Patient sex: M
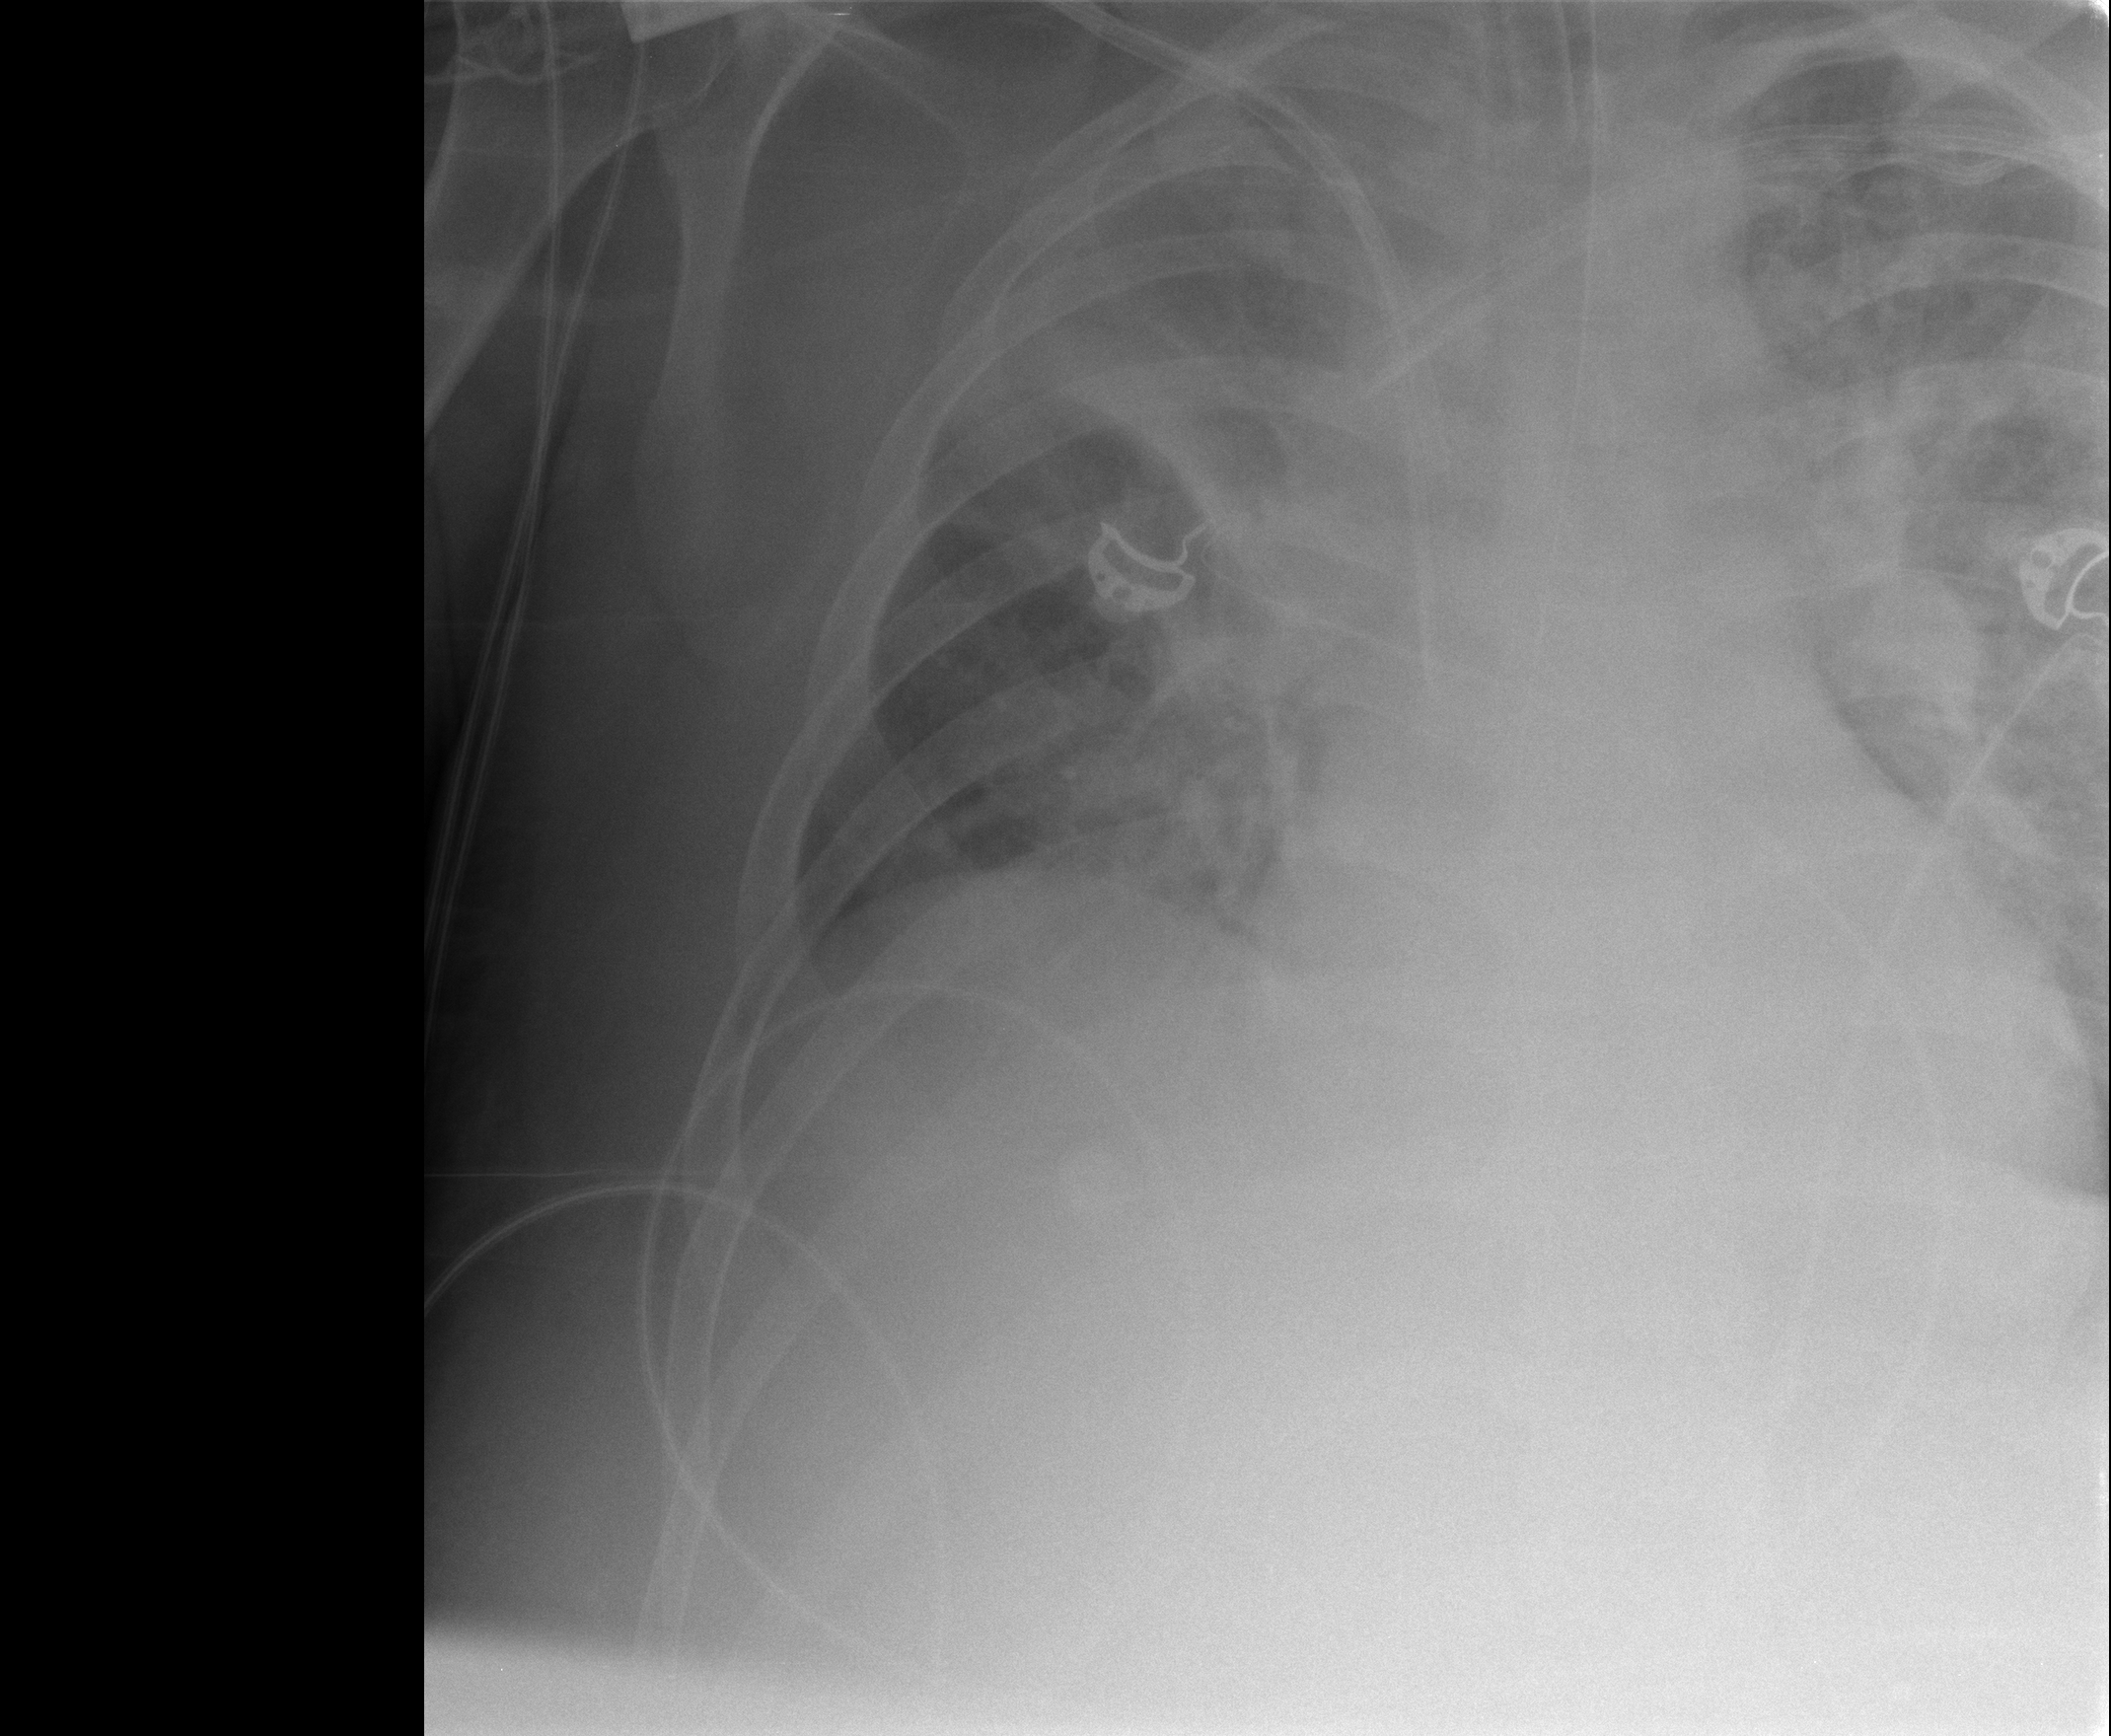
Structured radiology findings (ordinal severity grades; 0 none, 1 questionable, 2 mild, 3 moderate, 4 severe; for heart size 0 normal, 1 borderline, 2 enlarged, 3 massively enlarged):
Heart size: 0
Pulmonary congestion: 3
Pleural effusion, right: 2
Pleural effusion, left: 2
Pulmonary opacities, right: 3
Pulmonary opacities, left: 3
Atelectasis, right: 2
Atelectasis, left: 2